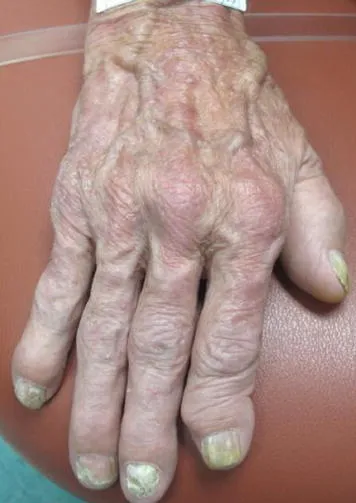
The patient's right dorsal hand with visible swelling of all the distal, proximal interphalangeal and metacarpophalangeal joints.
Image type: medical_photograph (skin_photograph)